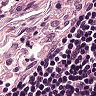
Metastatic tissue present: no